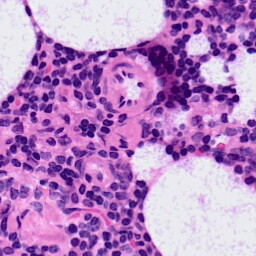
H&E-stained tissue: LymphNode